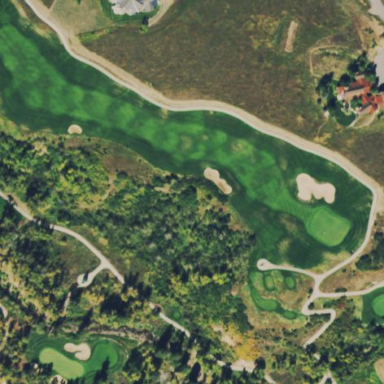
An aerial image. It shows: Rough grassy area used for golf.